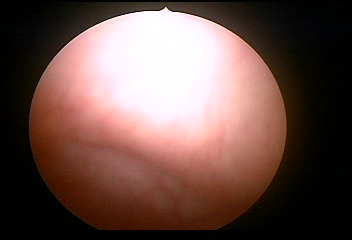
Modality: WLC
Class: Normal mucosa
Bladder cancer association: No